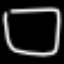
Label: square